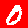
Digit: 0